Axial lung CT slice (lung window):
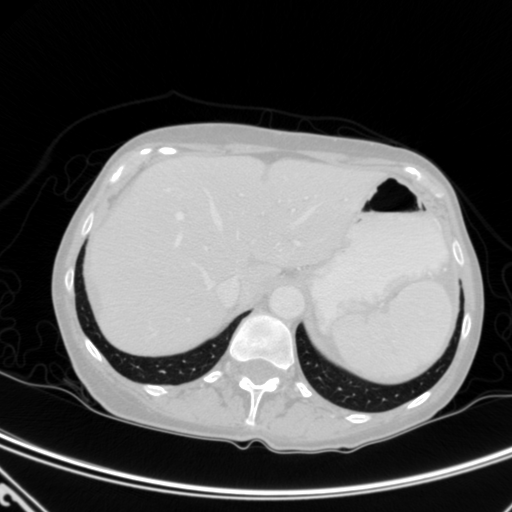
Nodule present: no